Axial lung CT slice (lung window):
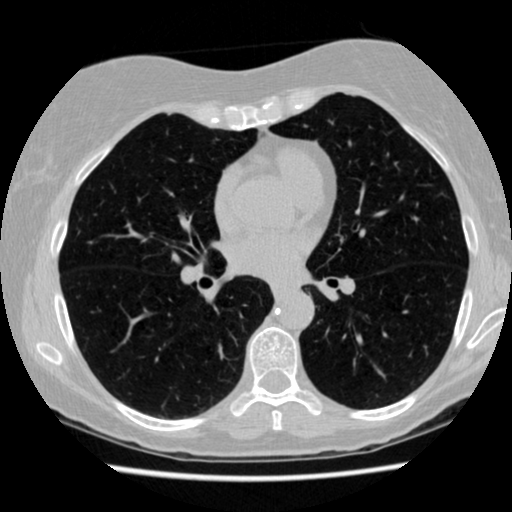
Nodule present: no